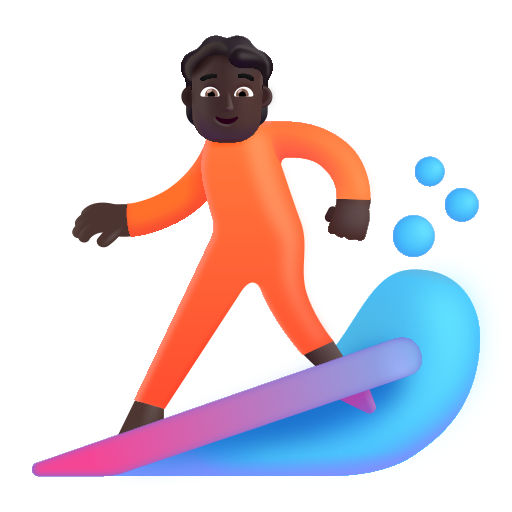
person surfing color dark